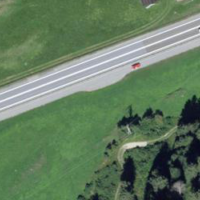
EUNIS habitat code: 43
Species observed at this site:
Crocus vernus